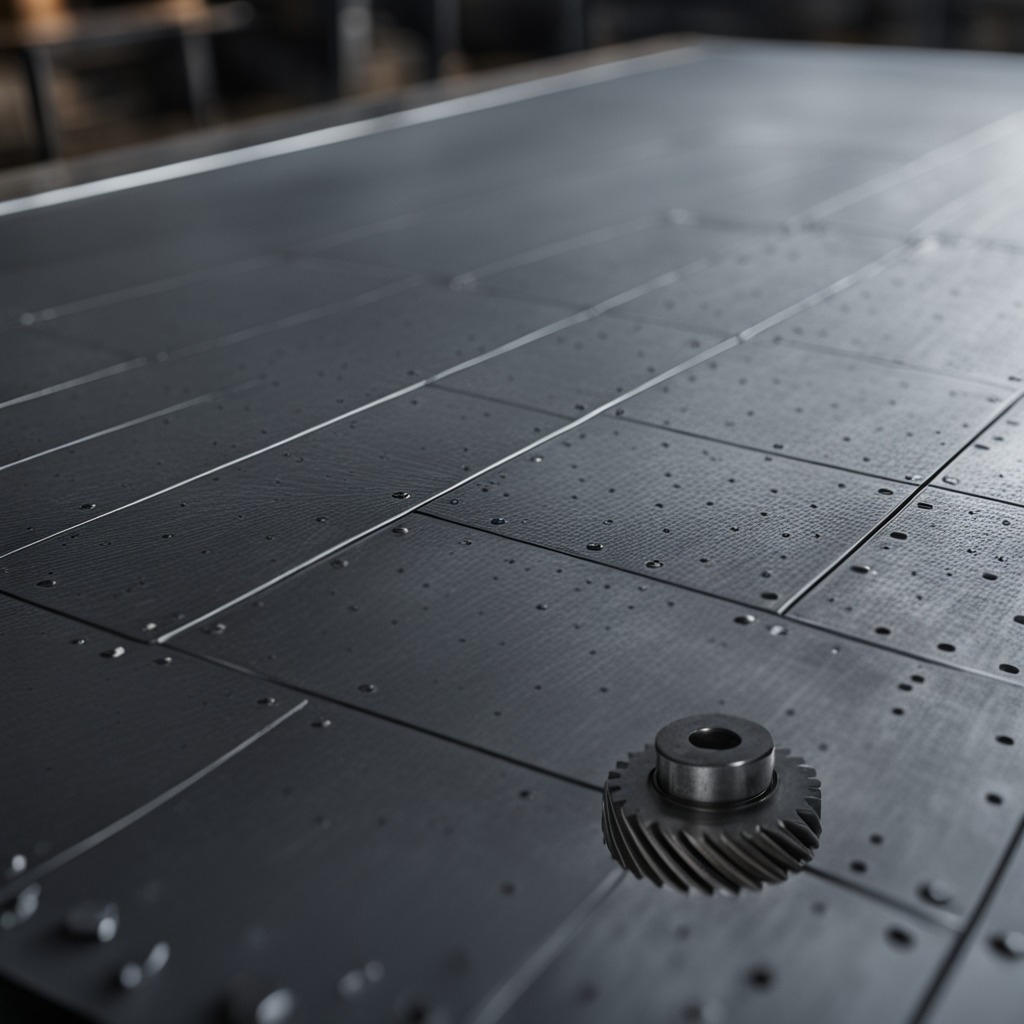
A steel gear with teeth is lying on the cold steel table in a mining workshop.